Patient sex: F
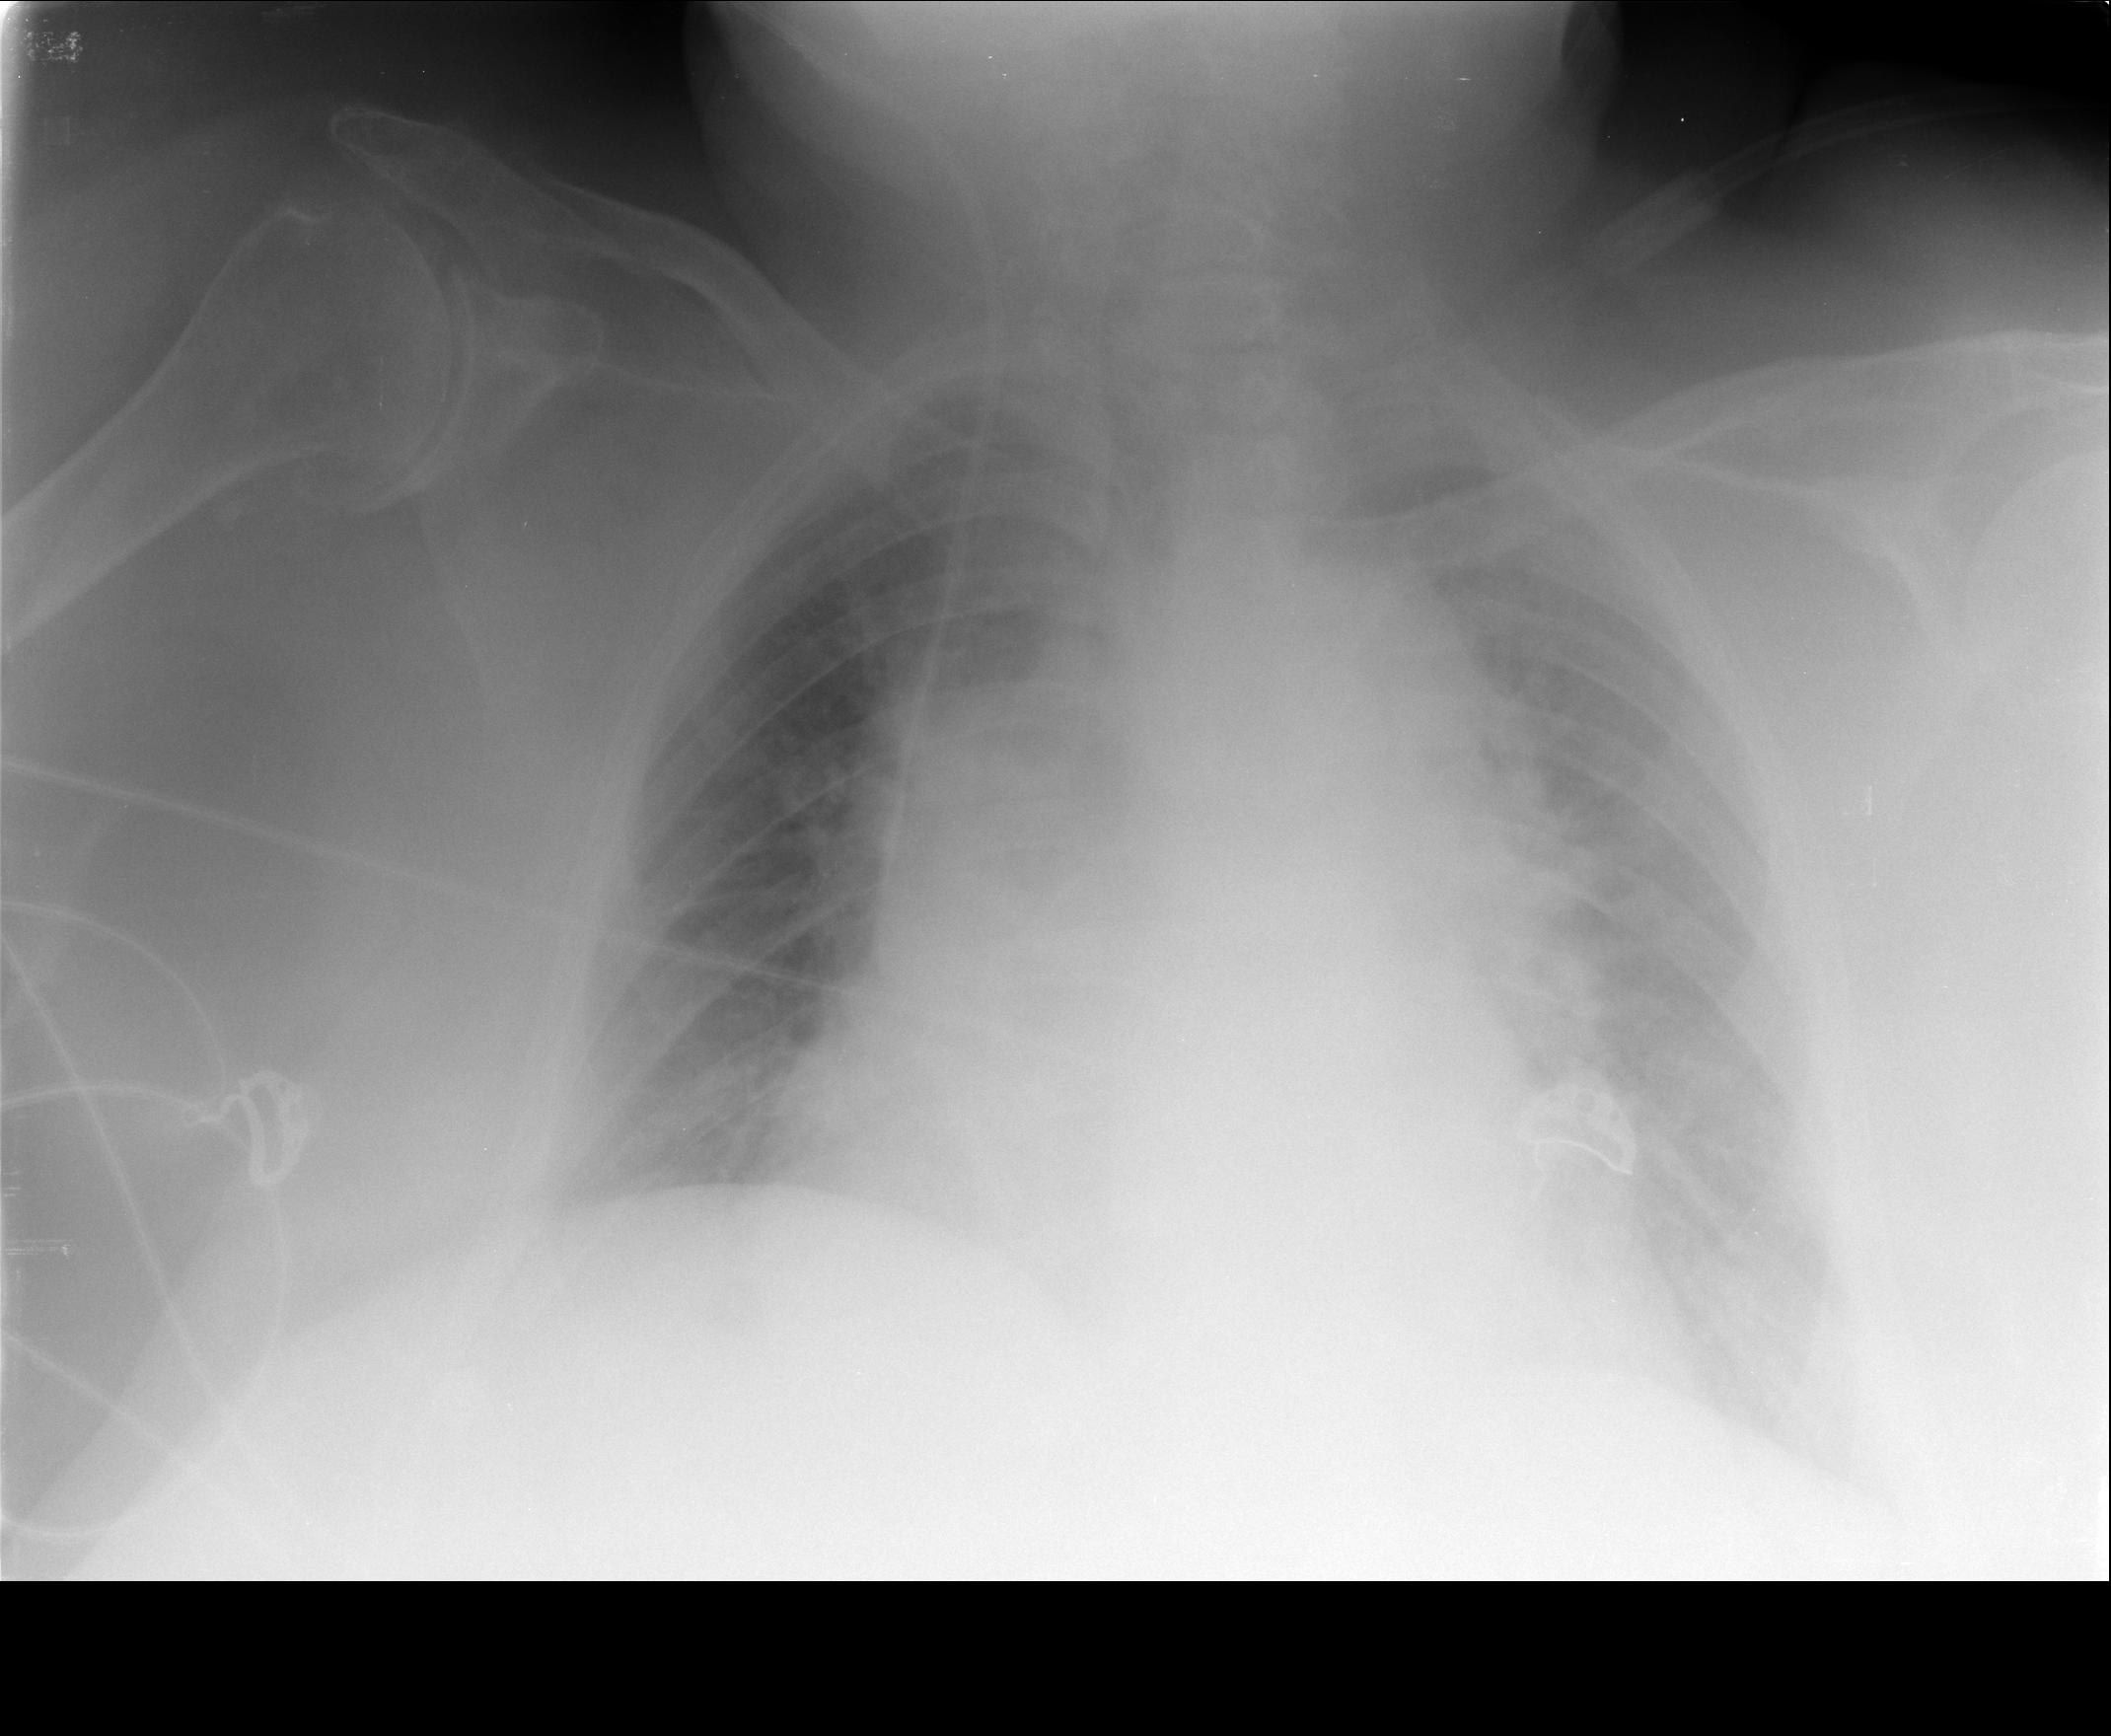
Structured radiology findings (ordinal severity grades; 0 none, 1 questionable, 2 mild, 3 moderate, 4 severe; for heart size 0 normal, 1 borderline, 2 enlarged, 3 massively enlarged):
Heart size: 2
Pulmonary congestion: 2
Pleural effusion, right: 0
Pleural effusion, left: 1
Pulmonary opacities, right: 0
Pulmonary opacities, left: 0
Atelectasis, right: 0
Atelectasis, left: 0